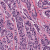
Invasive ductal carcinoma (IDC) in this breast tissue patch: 1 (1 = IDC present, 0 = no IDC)